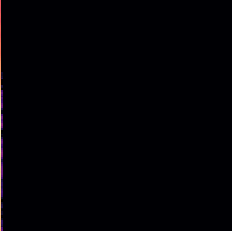
Sound class: Helicopter